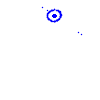
Particle: pion